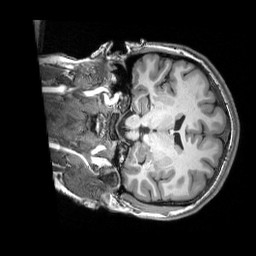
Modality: T1w
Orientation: coronal
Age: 22
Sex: female
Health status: healthy
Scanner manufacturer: siemens
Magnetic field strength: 3 T
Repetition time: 2.53 s
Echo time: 0.00332 s